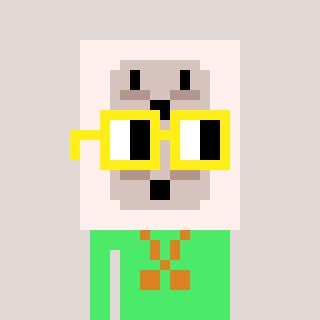
a pixel art character with square yellow glasses, a outlet-shaped head and a teal-colored body on a warm background